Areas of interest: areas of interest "Clothing, Shoes, Hats and Leather Goods Store"
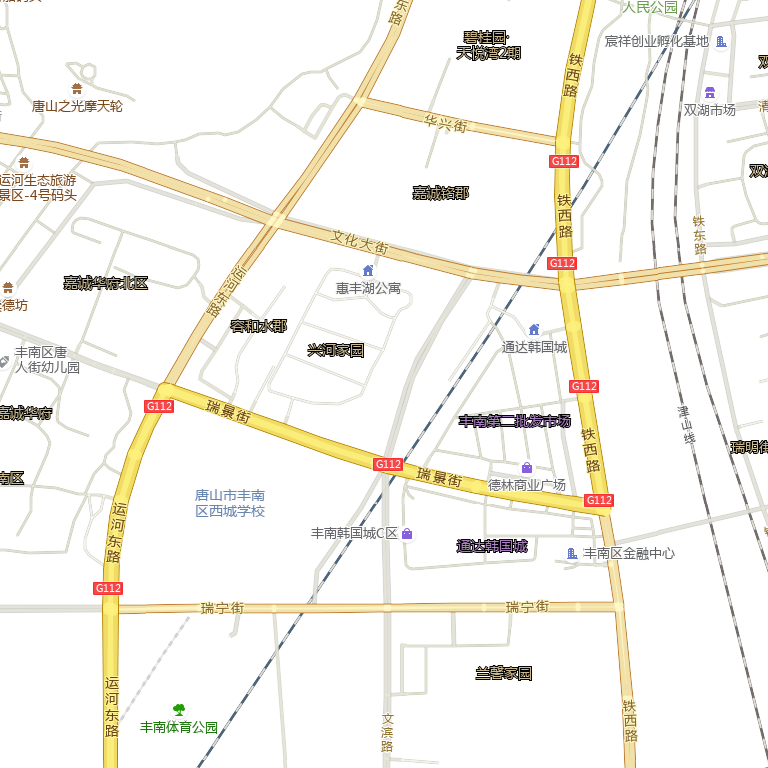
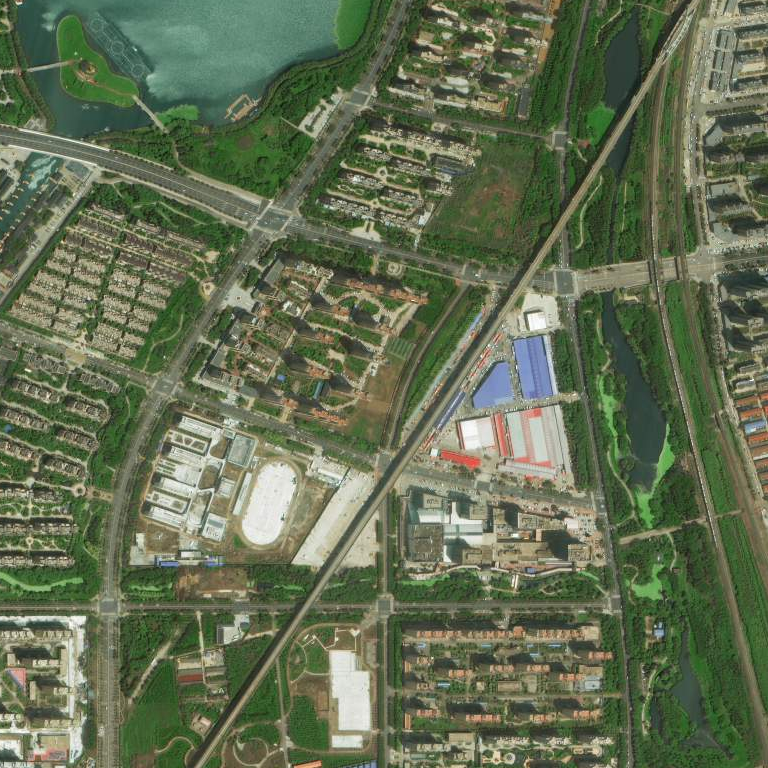